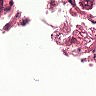
Metastatic tissue present: no